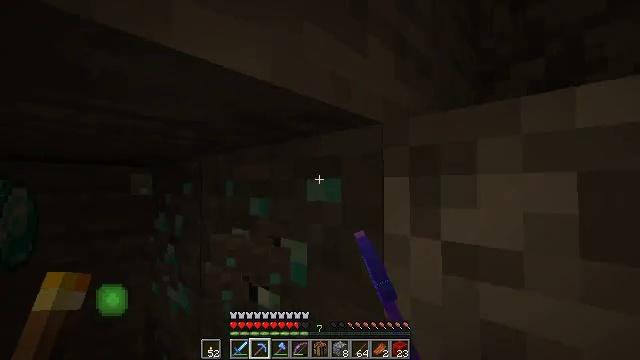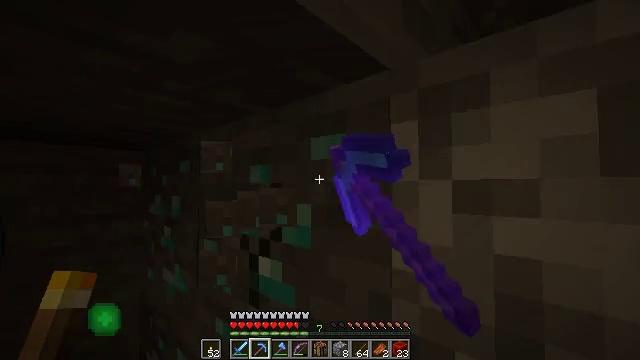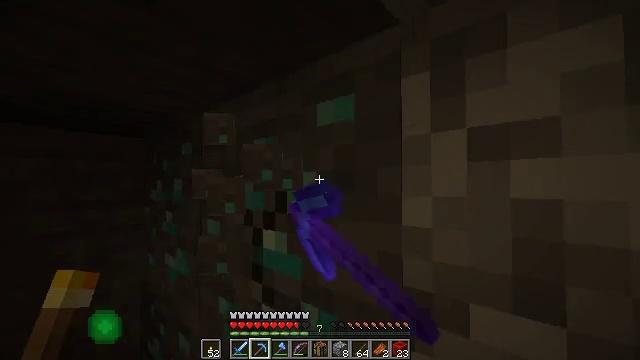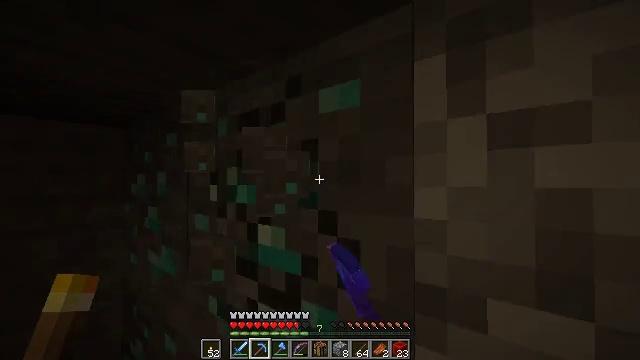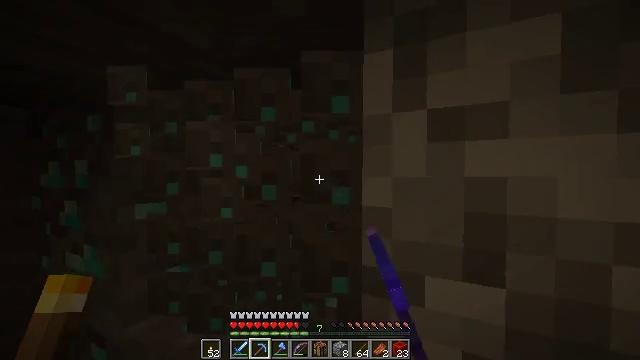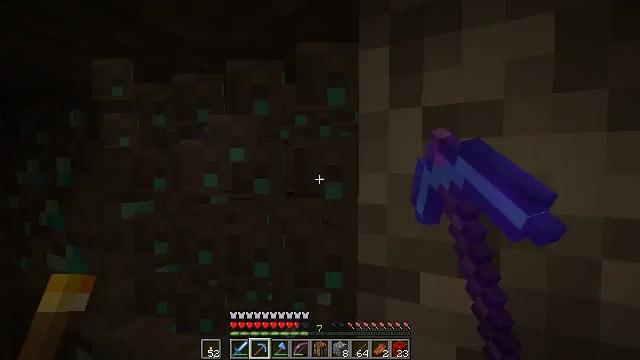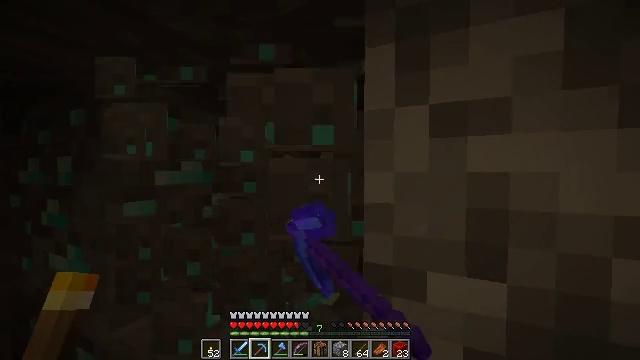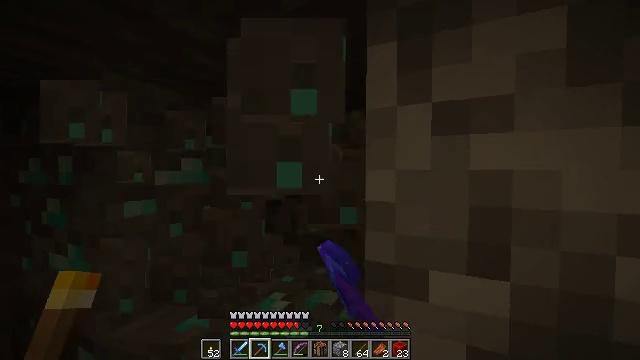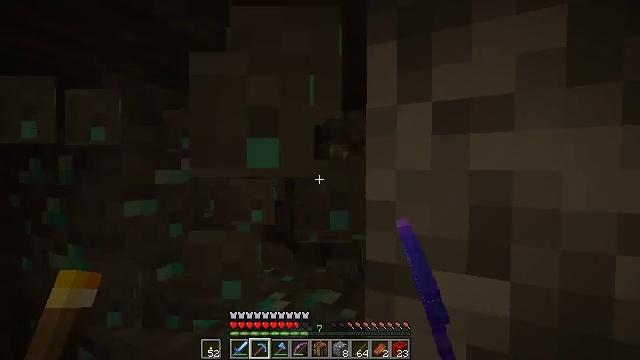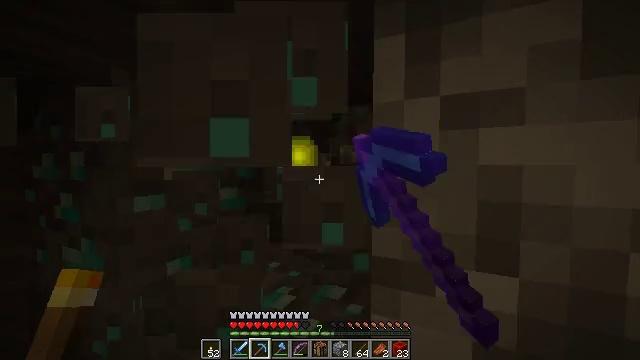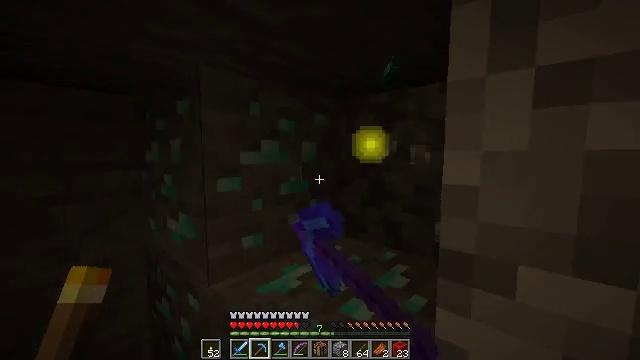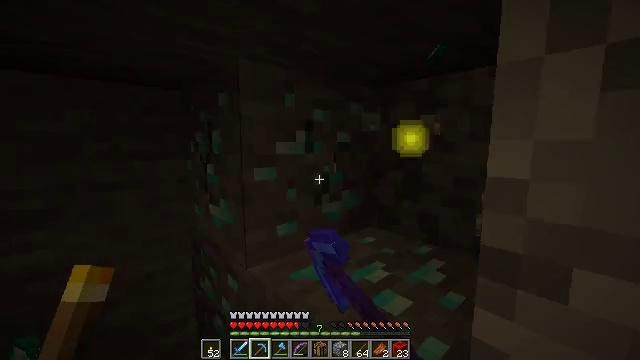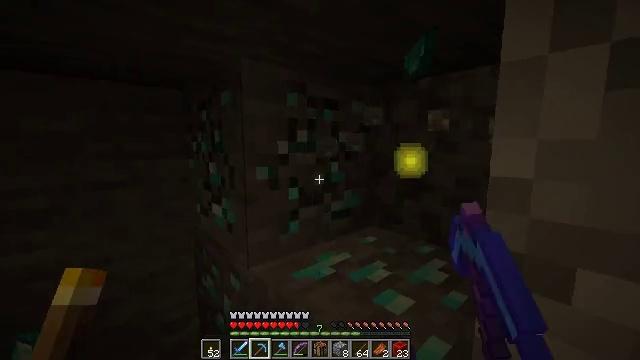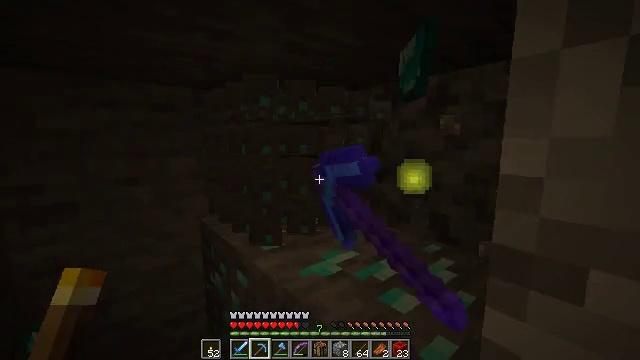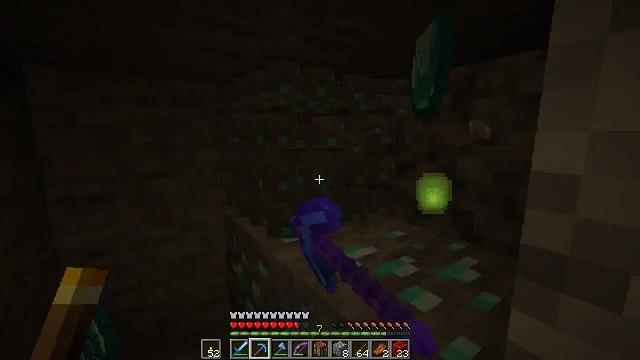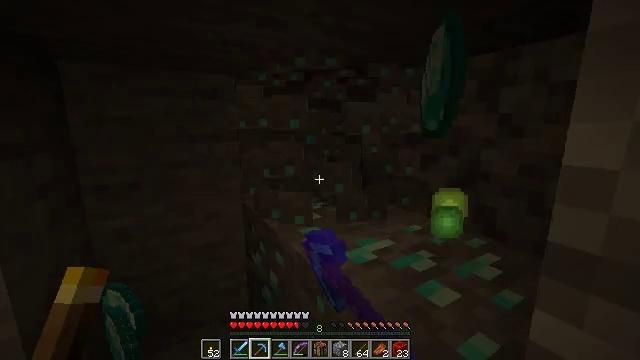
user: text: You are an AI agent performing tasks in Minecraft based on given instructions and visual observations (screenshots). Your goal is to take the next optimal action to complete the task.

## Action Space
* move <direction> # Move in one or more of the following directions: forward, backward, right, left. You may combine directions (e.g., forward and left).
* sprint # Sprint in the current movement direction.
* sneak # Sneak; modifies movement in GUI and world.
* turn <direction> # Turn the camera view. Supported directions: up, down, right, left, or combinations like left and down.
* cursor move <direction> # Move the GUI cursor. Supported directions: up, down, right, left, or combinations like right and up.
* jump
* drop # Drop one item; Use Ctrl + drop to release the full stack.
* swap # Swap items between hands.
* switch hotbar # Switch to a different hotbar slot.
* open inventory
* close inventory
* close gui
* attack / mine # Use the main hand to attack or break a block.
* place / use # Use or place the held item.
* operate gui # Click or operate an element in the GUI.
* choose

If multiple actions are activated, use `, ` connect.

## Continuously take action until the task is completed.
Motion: motion action
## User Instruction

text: Find and mine the diamond ore.
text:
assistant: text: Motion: move forward and move left, attack / mine
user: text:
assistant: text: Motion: attack / mine
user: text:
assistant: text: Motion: turn right, attack / mine
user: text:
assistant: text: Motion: turn right and down, attack / mine
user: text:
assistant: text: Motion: turn right, attack / mine
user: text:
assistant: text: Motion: attack / mine
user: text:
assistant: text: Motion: attack / mine
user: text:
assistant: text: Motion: attack / mine
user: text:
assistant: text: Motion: turn left, attack / mine
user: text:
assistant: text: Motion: turn left and down, attack / mine
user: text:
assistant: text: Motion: turn left and down, attack / mine
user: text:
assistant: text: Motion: attack / mine
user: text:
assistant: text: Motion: turn left, attack / mine
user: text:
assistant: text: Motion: turn left and down, attack / mine
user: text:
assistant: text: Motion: turn left and down, attack / mine
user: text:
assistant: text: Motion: turn left and down, attack / mine
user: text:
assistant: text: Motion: attack / mine
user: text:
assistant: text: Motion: attack / mine
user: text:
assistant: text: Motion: turn right and down, attack / mine
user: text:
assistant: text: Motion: turn right and down, attack / mine
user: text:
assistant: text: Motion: turn right and down, attack / mine
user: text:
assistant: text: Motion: attack / mine
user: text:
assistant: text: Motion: attack / mine
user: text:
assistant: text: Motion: turn down, attack / mine
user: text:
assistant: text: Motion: attack / mine
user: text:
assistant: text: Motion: attack / mine
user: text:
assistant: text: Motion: turn left and up, attack / mine
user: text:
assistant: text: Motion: turn left and up, attack / mine
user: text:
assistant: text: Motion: attack / mine
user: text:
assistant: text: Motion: move forward, attack / mine